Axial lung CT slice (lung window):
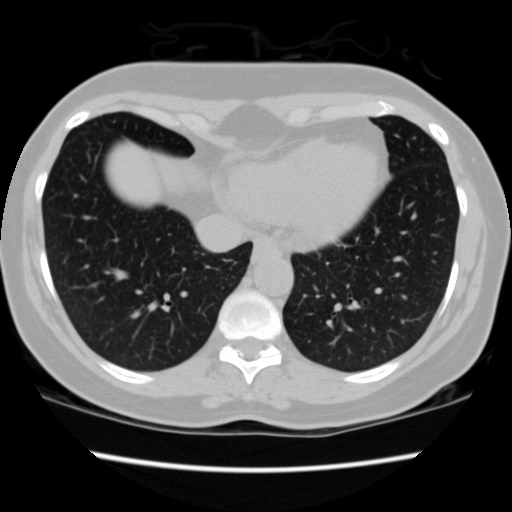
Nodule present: no